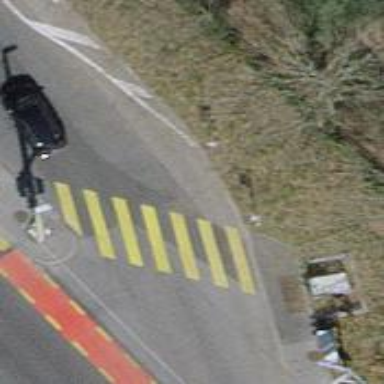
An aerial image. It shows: Crossing with traffic signals.